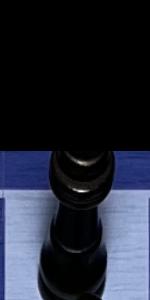
Label: King_Black